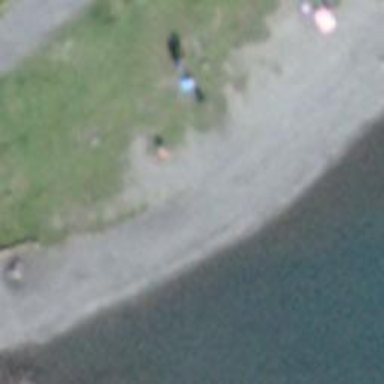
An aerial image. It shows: Bench.